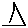
Label: triangle